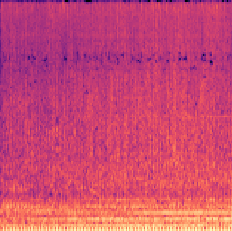
Sound class: Helicopter